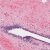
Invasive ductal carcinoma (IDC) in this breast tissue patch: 0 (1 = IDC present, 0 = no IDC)